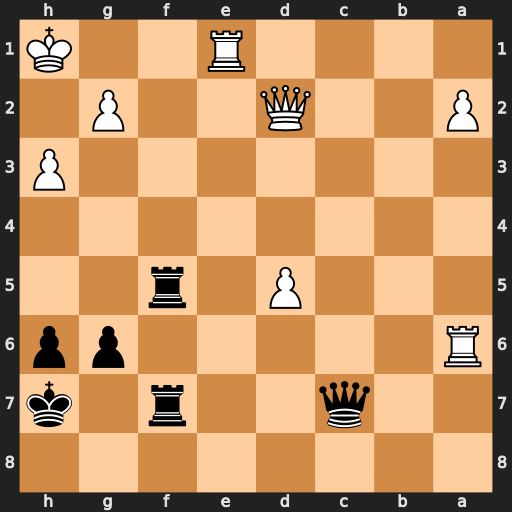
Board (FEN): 8/2q2r1k/R5pp/3P1r2/8/7P/P2Q2P1/4R2K
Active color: b
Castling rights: -
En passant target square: -
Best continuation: Rf1+ Rxf1 Rxf1#